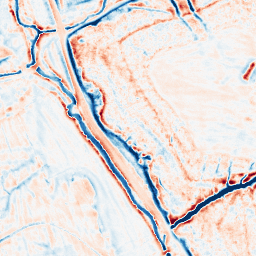
Category: edge_preserving
Decomposition family: bilateral
Decomposition parameters: d: 15
sigma_color: 150
sigma_space: 25
Upsampling method: cubic_catmull_rom
Upsampling parameters: scale: 2
Upsampling scale: 2